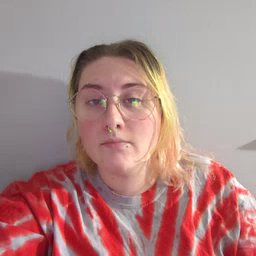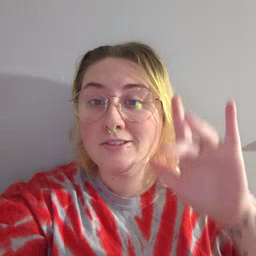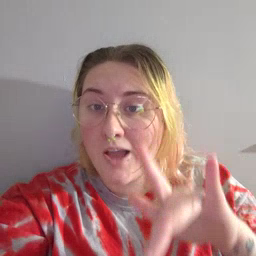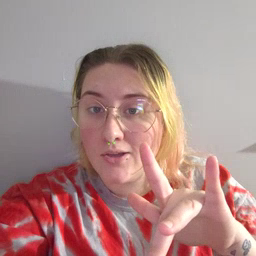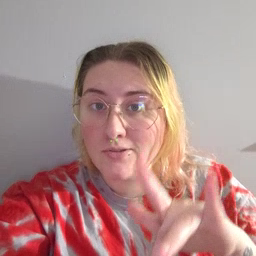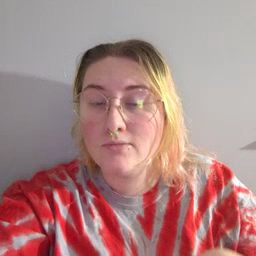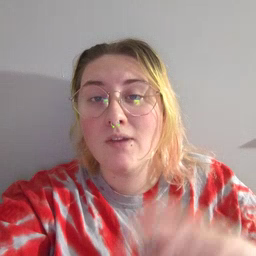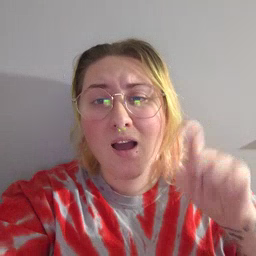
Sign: touch